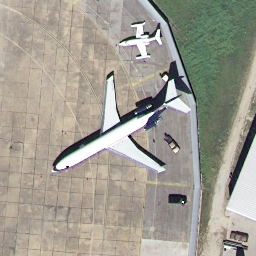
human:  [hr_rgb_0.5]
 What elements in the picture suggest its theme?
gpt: airplane